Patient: sex M, age 51
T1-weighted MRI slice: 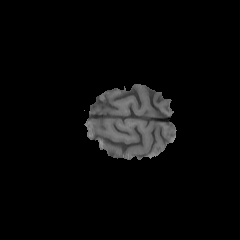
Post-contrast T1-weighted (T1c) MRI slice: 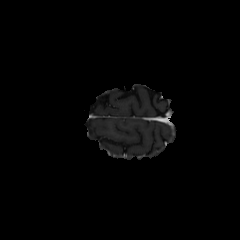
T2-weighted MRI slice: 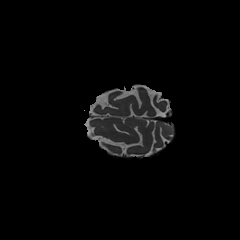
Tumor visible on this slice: no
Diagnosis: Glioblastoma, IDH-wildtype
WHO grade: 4